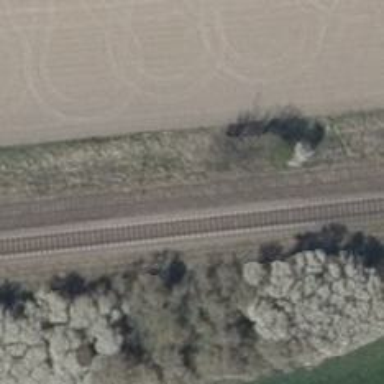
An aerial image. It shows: Abandoned railway.